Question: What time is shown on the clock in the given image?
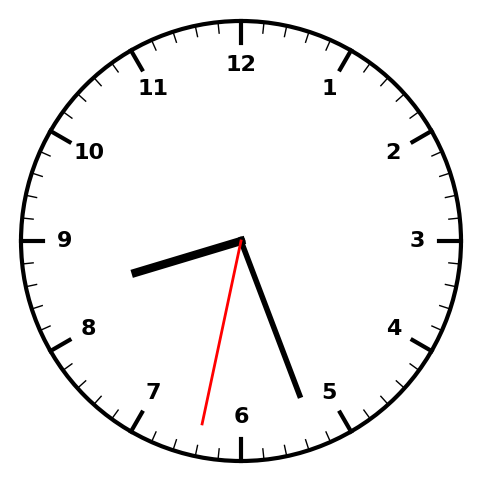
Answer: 08:26:32